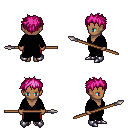
a pixel art fantasy rpg character, female body template, human, dark skin, black robe, red pants, pink bedhead hairstyle, metal boots, spear, four views (front, back, left, right), 2x2 character sprite sheet, small pixel art, hard edges, no anti-aliasing